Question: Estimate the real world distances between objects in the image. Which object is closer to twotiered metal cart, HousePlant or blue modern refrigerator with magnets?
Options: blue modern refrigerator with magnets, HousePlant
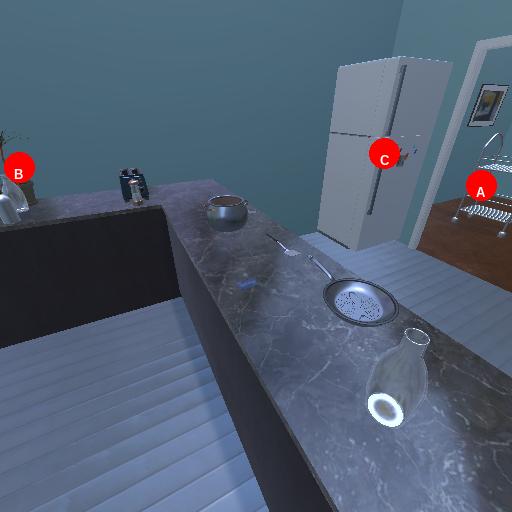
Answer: blue modern refrigerator with magnets